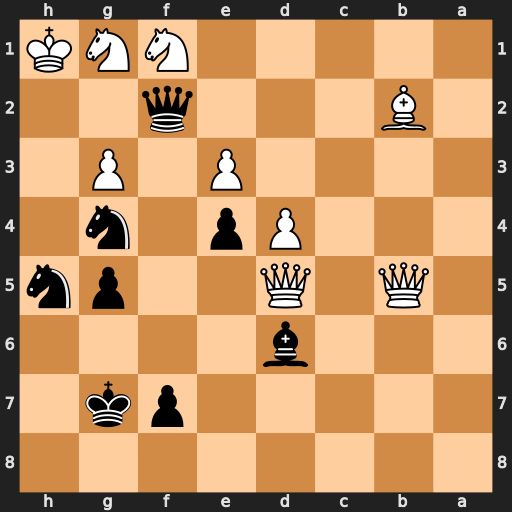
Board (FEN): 8/5pk1/3b4/1Q1Q2pn/3Pp1n1/4P1P1/1B3q2/5NNK
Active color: b
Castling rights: -
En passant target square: -
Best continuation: Nxg3+ Nxg3 Qh2#